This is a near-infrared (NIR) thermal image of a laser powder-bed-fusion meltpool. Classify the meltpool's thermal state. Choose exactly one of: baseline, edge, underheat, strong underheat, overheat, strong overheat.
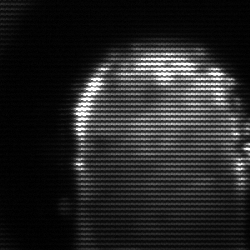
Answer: baseline